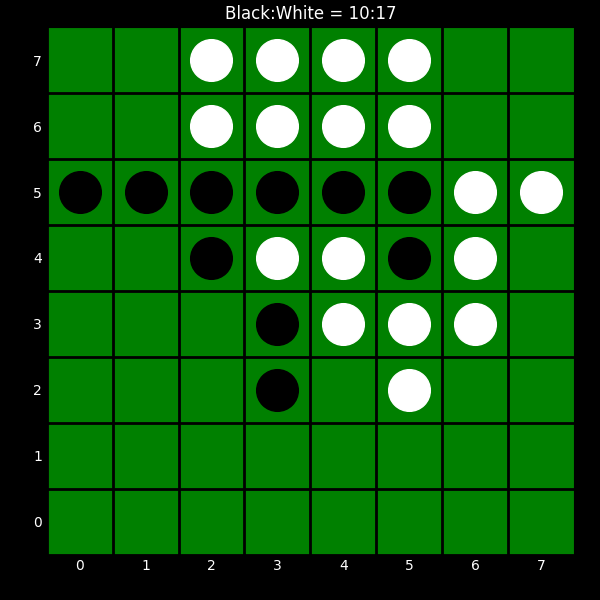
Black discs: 10
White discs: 17